Field crop: maize
Growth stage: 2
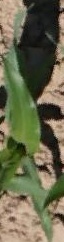
Species: maize